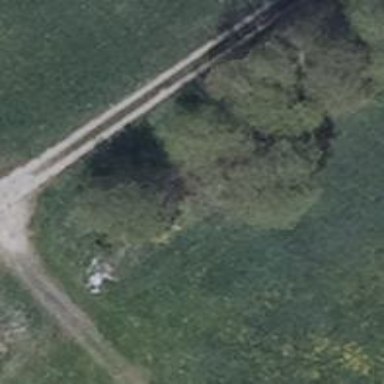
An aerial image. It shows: Culvert tunnel.